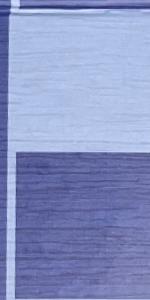
Label: Empty